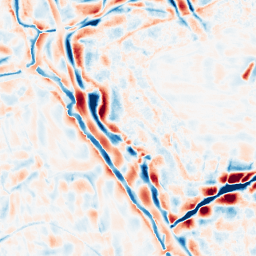
Category: wavelet
Decomposition family: wavelet_biorthogonal
Decomposition parameters: wavelet: bior4.4
level: 4
Upsampling method: cubic_mitchell
Upsampling parameters: scale: 8
Upsampling scale: 8